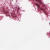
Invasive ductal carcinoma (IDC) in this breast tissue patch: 0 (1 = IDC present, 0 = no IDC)